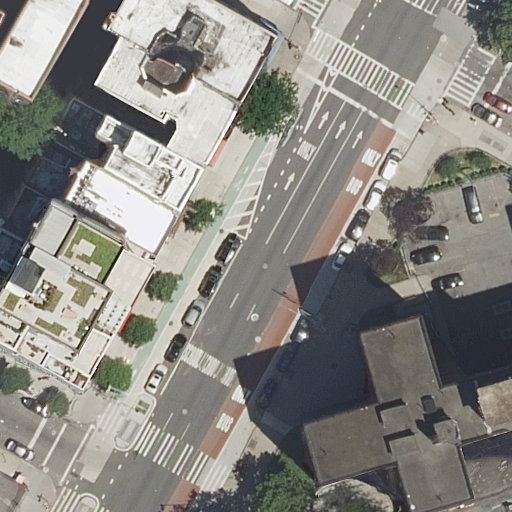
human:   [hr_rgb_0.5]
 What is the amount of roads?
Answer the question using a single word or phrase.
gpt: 25

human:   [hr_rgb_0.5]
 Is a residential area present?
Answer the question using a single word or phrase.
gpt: yes

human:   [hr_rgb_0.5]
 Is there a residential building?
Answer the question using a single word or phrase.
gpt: yes

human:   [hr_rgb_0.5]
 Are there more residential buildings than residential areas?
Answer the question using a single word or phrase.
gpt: yes

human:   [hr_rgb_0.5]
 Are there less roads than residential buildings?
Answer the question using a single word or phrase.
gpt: no

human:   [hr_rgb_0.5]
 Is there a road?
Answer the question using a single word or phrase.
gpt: yes

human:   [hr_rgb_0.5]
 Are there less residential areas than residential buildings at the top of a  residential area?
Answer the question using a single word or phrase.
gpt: yes

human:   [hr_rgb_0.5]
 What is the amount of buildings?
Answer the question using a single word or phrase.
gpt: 9

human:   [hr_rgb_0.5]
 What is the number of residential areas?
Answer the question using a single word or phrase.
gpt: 2

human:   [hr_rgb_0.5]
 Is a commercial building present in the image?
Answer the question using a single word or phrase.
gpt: no

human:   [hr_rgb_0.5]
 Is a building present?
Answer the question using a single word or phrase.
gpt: yes

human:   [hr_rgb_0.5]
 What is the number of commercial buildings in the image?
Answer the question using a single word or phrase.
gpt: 0

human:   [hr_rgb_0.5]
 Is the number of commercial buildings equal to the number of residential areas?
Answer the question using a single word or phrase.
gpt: no

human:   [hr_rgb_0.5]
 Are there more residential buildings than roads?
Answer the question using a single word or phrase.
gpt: no

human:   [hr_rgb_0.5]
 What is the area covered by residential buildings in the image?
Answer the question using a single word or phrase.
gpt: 3219m2

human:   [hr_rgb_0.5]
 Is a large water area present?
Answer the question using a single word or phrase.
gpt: no

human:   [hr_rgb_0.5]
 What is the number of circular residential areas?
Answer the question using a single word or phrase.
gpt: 0

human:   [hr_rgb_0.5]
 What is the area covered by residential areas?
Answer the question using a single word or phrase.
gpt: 12823m2

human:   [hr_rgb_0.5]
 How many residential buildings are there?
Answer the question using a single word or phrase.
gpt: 9

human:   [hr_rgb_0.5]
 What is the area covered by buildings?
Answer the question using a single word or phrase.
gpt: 3219m2

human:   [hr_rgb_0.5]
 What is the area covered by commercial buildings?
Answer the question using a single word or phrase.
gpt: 0m2

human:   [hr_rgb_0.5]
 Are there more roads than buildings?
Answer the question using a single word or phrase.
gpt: yes

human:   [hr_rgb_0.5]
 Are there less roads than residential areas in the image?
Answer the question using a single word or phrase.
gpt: no

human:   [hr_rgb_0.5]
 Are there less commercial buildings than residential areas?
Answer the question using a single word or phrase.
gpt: yes

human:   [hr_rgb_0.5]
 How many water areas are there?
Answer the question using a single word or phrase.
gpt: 0

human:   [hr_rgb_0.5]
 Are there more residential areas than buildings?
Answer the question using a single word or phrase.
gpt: no

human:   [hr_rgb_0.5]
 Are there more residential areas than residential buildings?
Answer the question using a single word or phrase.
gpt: no

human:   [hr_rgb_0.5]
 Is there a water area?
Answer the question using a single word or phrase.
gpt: no

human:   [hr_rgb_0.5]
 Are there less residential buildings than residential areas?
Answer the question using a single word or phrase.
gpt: no

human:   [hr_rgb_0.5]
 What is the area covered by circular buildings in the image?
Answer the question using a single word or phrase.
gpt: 0m2

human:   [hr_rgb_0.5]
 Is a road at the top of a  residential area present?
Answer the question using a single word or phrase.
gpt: yes

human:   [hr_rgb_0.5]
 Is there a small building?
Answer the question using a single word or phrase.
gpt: yes

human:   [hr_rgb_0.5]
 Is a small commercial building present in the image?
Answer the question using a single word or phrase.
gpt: no

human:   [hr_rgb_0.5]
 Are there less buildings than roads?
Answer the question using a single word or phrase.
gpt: yes

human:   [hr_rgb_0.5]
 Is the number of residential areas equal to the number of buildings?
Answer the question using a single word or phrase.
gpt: no

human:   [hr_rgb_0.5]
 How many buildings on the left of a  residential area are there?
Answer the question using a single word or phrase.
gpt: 9

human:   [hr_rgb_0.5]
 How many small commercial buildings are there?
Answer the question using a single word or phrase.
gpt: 0

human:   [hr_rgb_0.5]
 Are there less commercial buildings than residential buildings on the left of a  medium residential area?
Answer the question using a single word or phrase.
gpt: no

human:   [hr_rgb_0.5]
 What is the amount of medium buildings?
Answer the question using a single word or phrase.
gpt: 5

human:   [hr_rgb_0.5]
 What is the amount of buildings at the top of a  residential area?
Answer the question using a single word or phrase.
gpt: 9

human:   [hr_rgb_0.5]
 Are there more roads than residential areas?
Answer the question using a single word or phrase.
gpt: yes

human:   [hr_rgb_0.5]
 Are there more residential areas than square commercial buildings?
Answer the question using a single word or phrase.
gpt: yes

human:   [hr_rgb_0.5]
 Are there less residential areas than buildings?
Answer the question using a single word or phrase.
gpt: yes

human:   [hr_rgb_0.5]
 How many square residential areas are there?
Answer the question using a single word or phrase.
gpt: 0

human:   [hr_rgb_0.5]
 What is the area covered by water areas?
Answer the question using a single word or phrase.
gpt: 0m2

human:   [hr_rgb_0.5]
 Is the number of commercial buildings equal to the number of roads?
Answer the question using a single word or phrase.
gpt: no

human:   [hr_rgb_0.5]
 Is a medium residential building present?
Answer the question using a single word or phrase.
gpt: yes

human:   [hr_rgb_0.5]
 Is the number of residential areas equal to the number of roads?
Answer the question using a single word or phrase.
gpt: no

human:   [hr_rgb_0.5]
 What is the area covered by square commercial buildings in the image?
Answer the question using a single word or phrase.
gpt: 0m2

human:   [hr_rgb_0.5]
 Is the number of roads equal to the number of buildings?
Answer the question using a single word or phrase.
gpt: no

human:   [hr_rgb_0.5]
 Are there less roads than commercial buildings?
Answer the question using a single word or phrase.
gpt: no

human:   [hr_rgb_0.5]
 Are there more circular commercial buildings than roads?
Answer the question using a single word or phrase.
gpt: no

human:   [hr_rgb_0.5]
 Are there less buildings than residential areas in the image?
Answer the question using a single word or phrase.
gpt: no

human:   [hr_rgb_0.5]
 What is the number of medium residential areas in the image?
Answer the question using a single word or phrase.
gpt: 0

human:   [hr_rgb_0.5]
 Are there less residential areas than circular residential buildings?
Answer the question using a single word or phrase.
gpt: no

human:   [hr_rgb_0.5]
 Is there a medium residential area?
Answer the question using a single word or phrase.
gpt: no

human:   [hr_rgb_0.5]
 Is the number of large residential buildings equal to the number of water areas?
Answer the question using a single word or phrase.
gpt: no

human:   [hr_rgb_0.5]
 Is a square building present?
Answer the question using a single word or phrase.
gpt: no

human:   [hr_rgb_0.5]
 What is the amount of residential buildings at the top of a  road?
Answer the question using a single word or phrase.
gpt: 8

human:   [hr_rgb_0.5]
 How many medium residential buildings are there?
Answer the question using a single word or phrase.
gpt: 5

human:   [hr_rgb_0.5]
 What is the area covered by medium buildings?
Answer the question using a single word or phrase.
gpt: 1403m2

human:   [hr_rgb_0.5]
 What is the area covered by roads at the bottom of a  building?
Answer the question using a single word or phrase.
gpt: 0m2

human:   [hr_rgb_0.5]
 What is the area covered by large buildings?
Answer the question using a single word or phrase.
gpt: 1756m2

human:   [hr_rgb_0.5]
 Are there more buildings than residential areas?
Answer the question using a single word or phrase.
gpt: yes